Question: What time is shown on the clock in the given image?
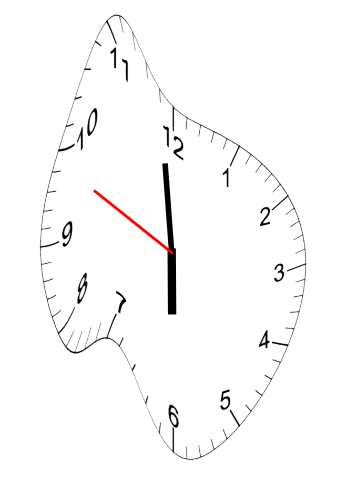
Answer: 05:58:49